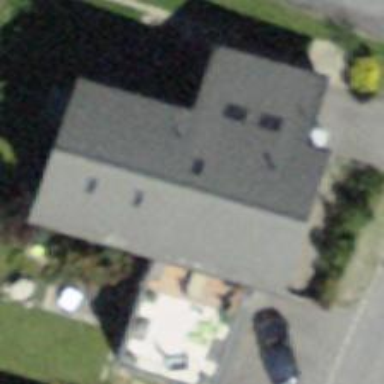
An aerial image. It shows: Building with tiled roof.